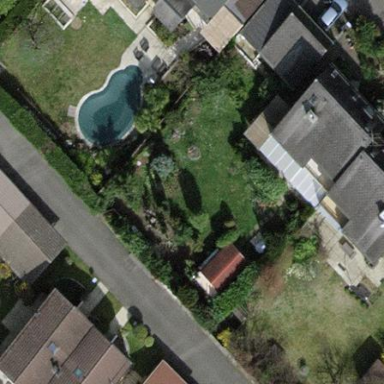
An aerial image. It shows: Garden surrounded by fence.